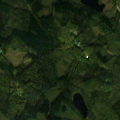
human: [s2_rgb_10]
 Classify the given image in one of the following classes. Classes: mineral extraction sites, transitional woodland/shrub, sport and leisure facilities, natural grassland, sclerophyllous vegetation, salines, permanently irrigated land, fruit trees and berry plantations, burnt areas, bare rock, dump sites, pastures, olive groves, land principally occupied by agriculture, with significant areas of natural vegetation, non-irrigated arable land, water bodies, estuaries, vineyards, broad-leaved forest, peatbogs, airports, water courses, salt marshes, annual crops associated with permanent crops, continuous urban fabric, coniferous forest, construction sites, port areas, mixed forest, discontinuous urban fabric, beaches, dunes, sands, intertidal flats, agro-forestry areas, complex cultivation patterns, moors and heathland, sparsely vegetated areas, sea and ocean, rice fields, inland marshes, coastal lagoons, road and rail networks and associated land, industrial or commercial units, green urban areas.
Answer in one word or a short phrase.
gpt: coniferous forest, mixed forest, transitional woodland/shrub